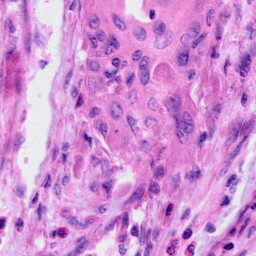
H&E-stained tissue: Cervix